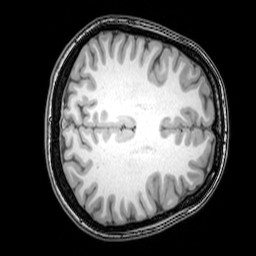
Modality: T1w
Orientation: axial
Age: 22
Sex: female
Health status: healthy
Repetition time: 0.081 s
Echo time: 0.037 s